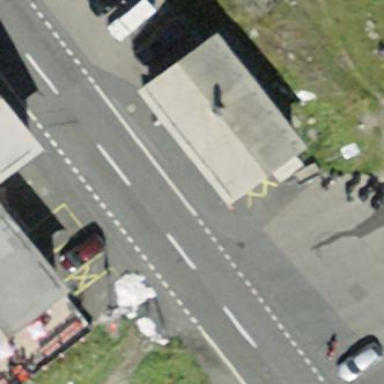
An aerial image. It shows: Kiosk building.